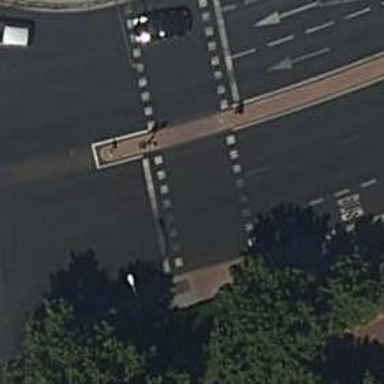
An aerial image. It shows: Asphalt footway with marked crossing equipped with traffic signals.